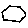
Label: hexagon